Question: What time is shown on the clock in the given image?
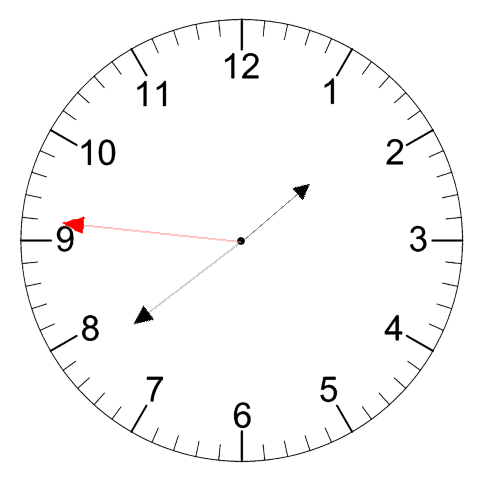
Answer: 01:38:46